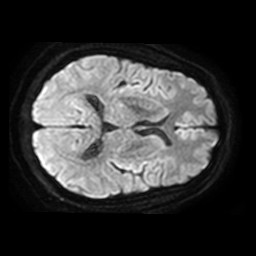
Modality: TRACE
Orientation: axial
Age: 61
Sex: male
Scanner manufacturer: philips
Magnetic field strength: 3 T
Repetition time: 3.964 s
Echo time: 0.06165 s